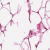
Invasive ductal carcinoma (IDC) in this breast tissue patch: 0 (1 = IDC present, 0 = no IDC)